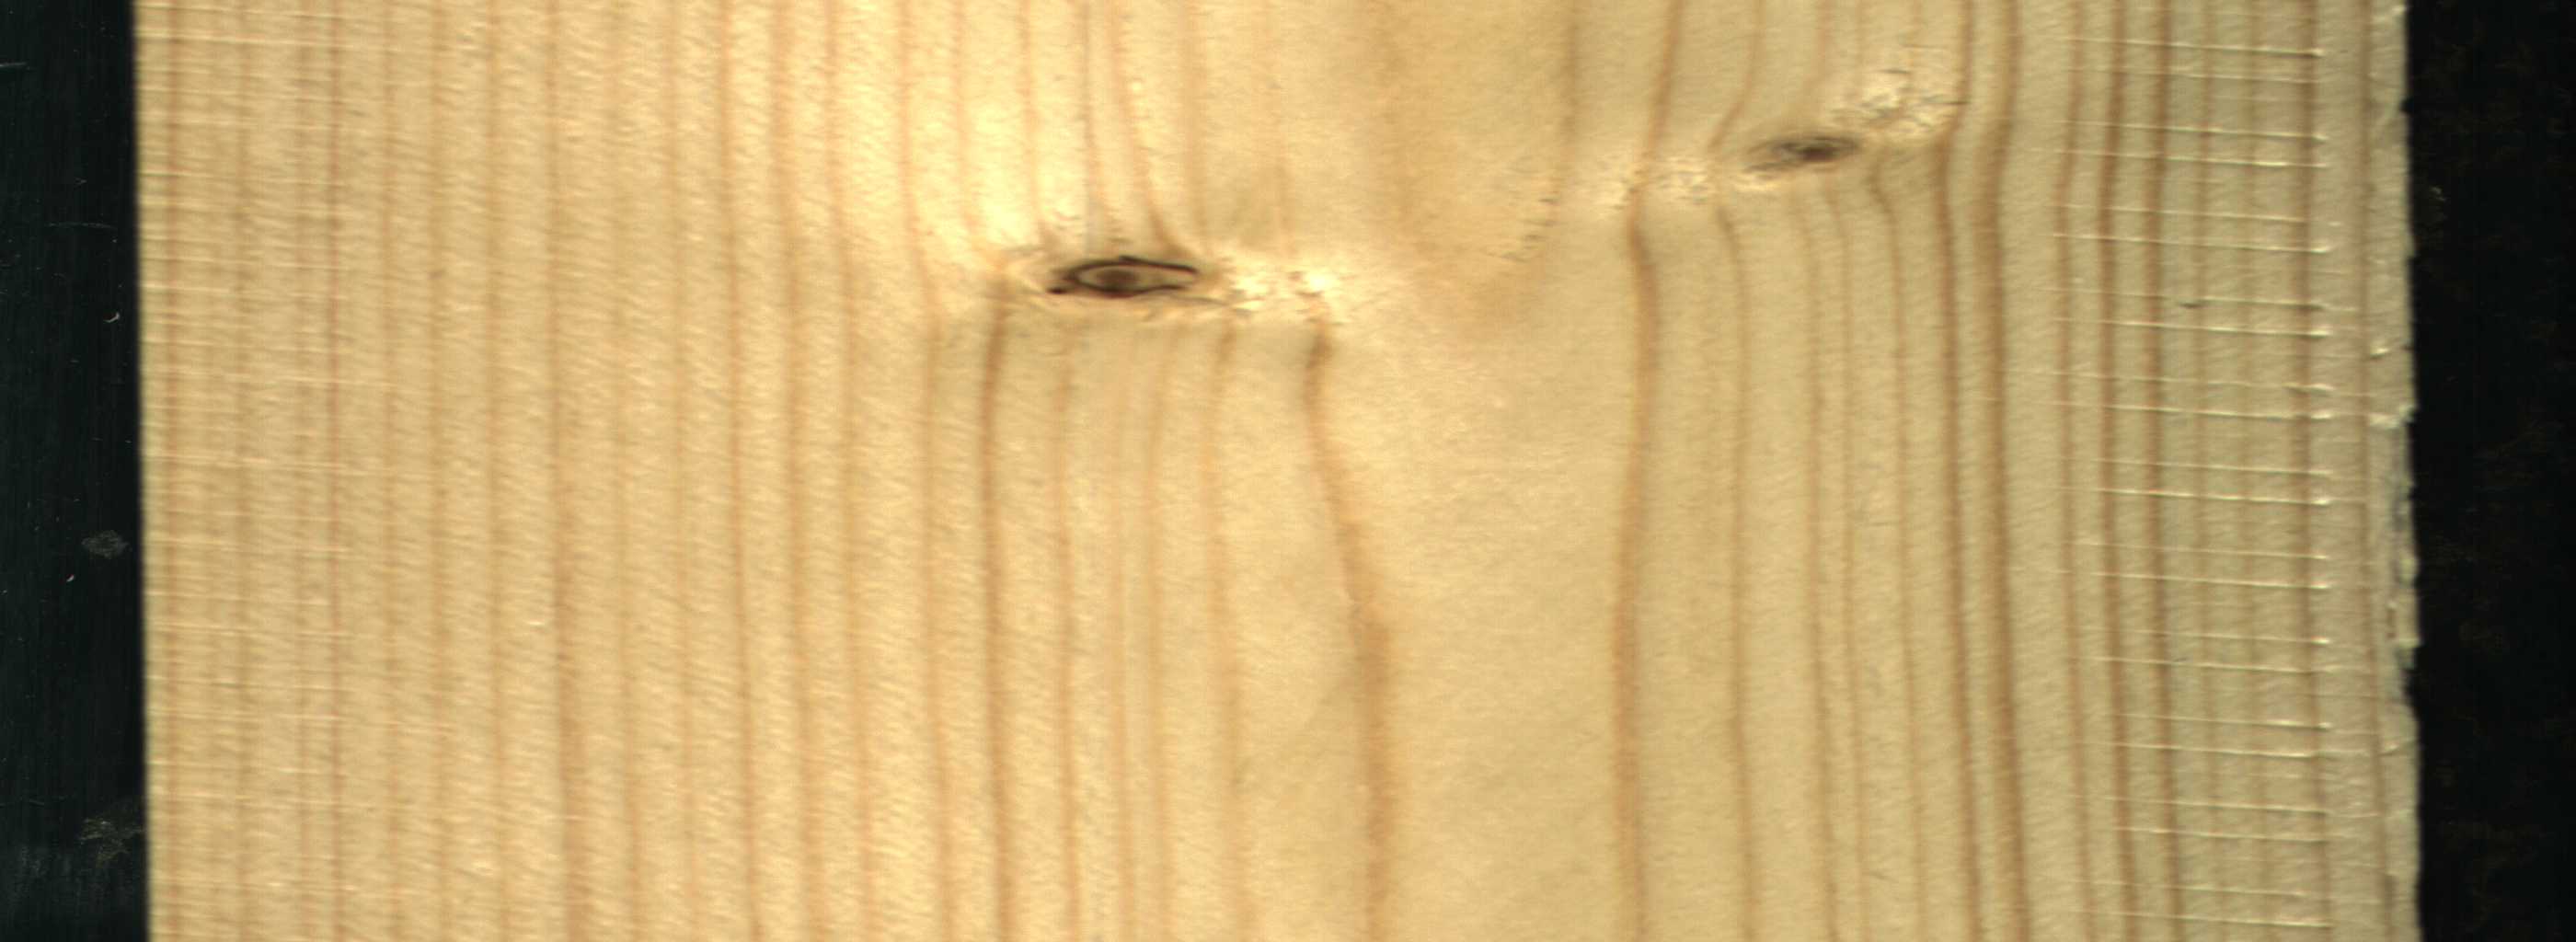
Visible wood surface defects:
Dead_Knot
Live_Knot